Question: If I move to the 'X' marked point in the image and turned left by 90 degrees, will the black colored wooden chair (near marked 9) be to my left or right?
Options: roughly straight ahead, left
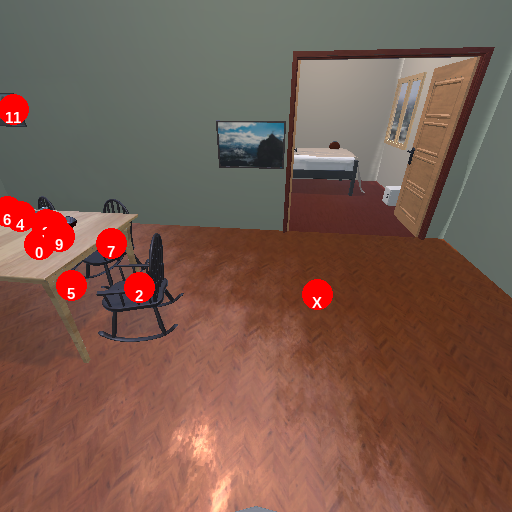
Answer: roughly straight ahead